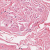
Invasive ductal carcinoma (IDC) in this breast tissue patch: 0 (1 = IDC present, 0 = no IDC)